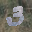
Label: 3